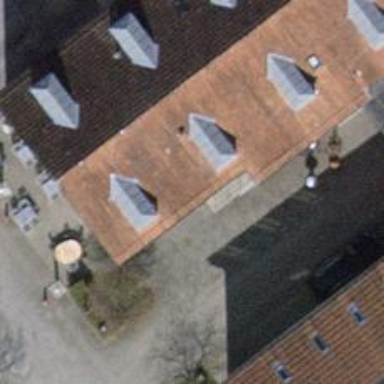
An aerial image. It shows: Restaurant.